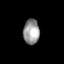
Tissue: skin
Cell type: Epithelial cells
Senescence score: 0.2872
Nuclear area (px): 396
Mean DAPI intensity: 153.364